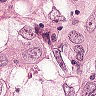
Metastatic tissue present: yes